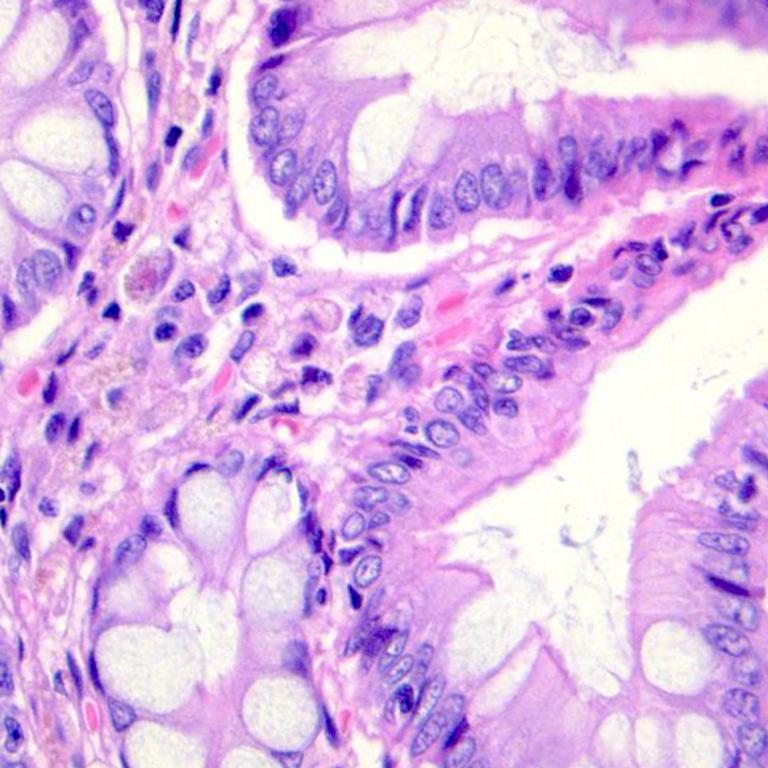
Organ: colon
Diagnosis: benign